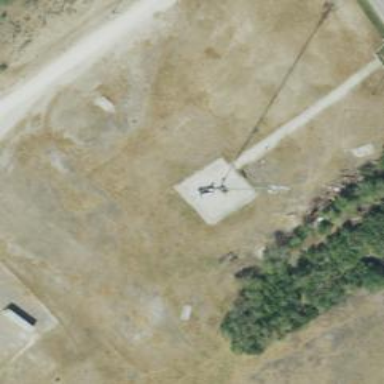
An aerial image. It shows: Mast tower used for communication.